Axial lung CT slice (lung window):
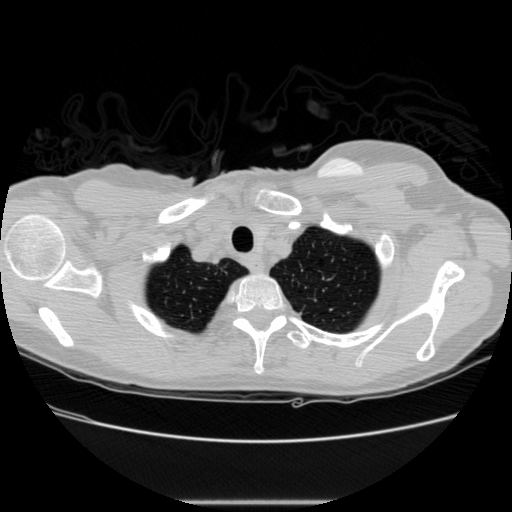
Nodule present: no